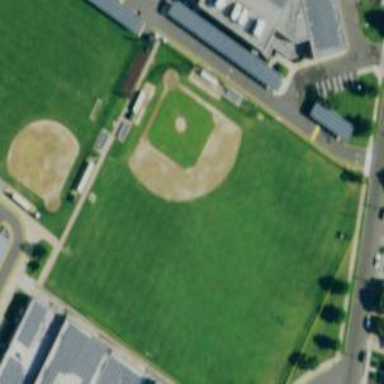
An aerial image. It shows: Baseball pitch for leisure land.